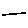
Label: line